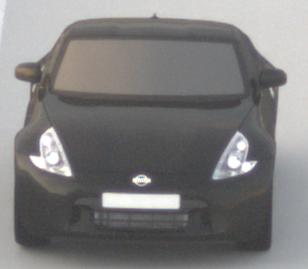
Make: Nissan
Model: 370Z Coupé
Detailed model: 370Z (Z34) Coupé
Model produced from: 2009/12
Model produced until: 2013/03
Doors: 3
Color: black
Road condition: dry road
Daytime: sunrise or sunset
Contrast: low contrast